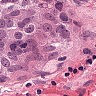
Metastatic tissue present: yes